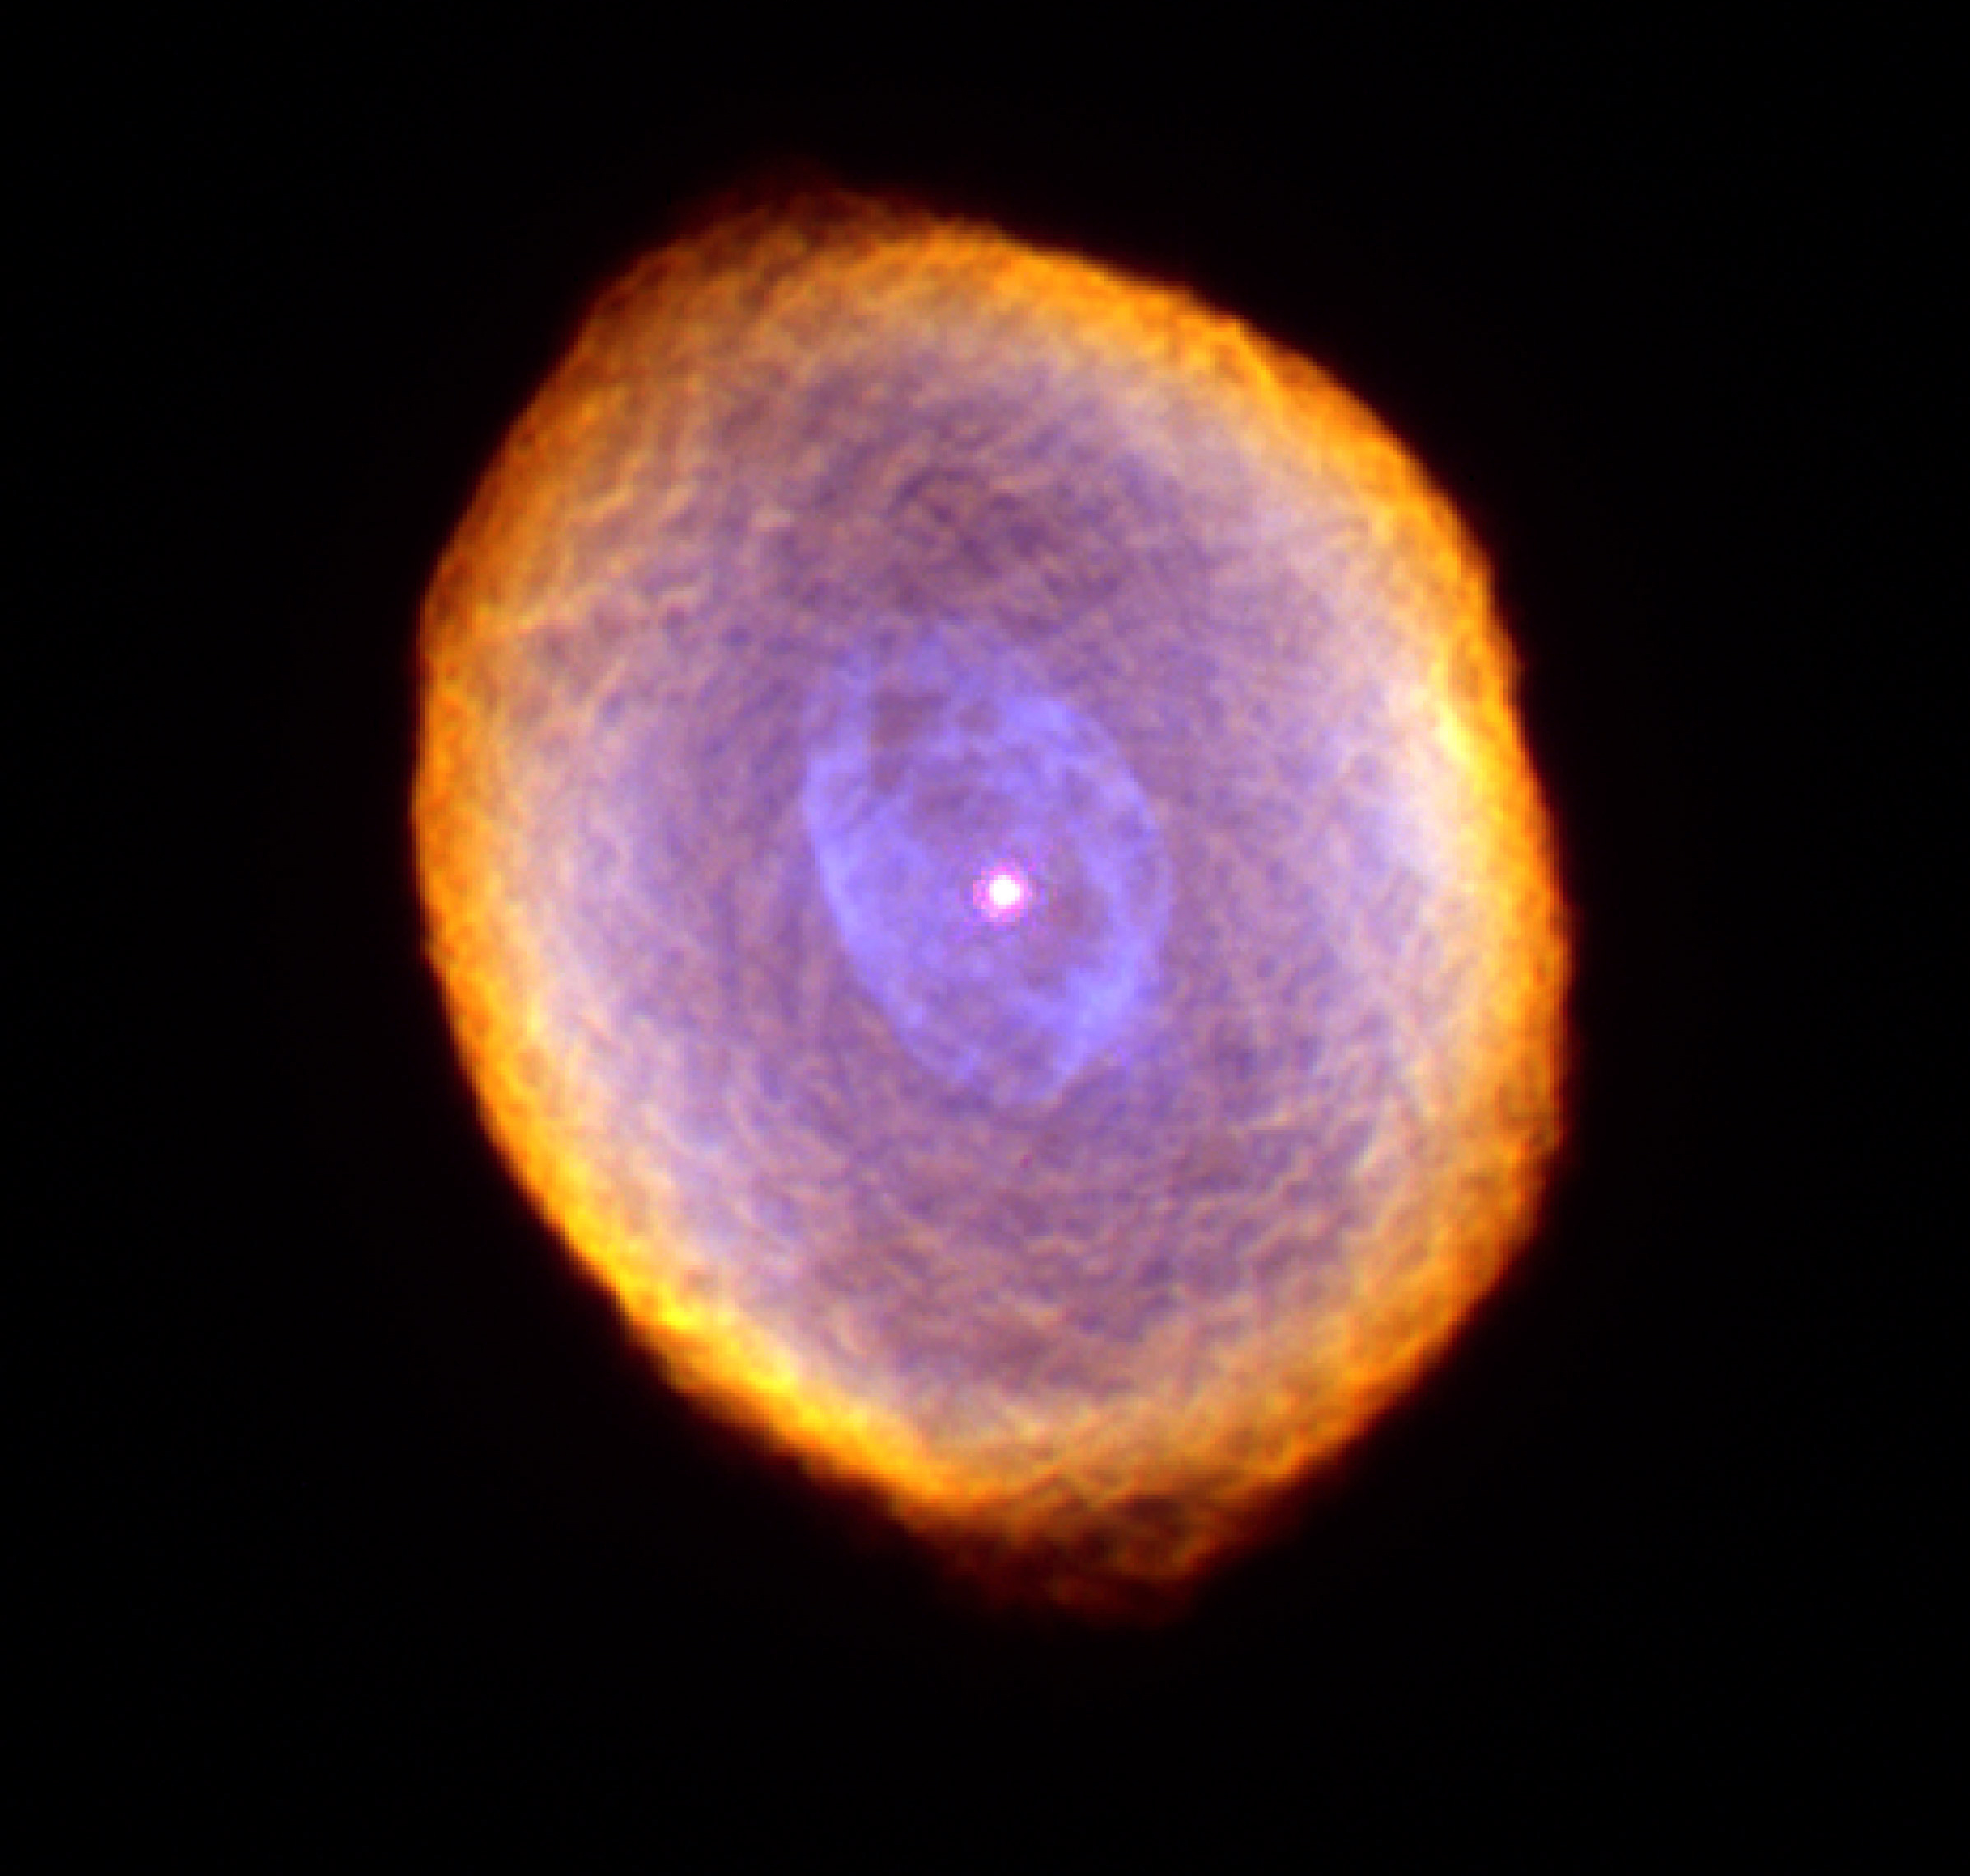
Hubble’s Spirograph Hubble’s Spirograph